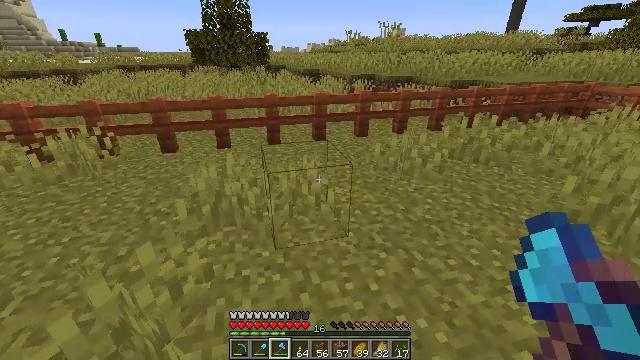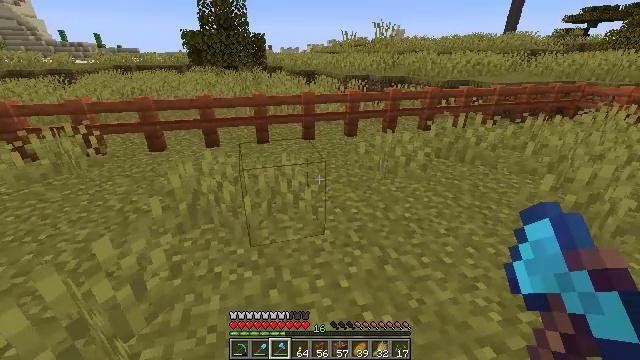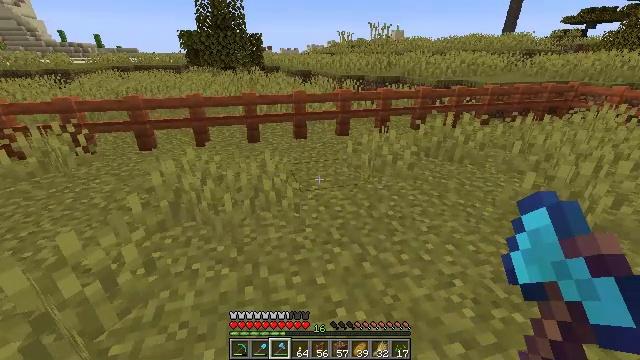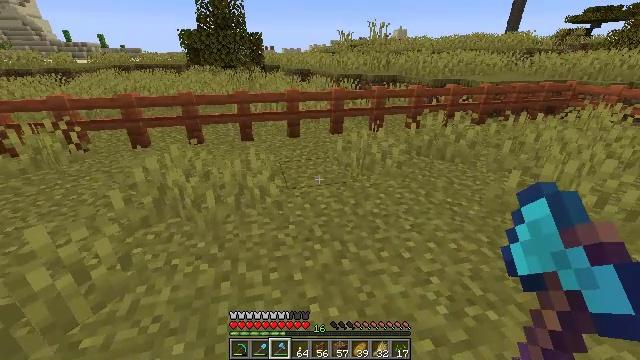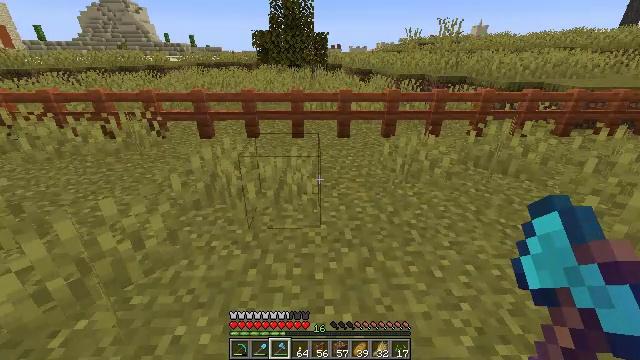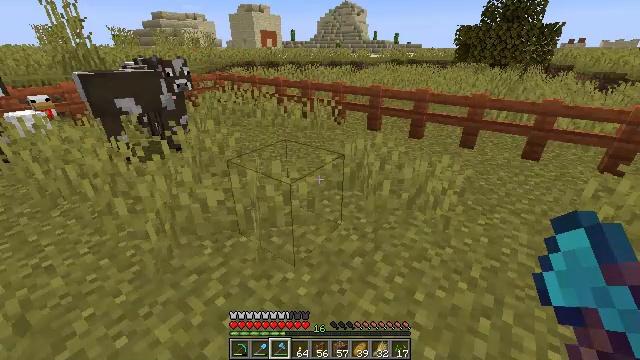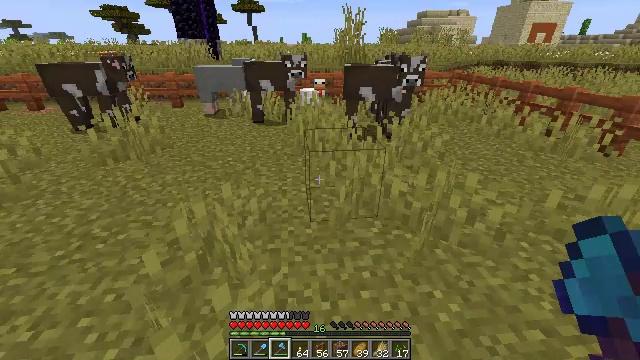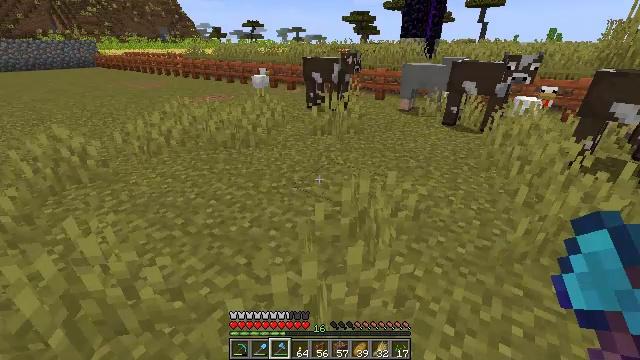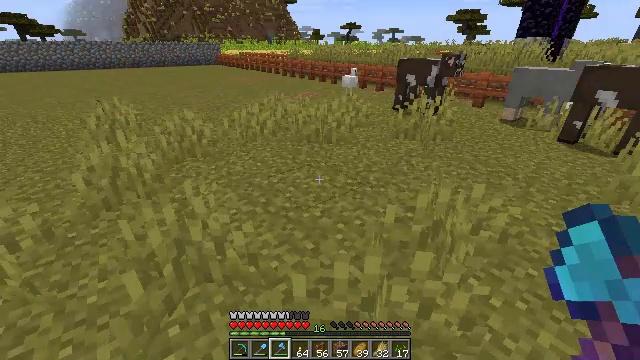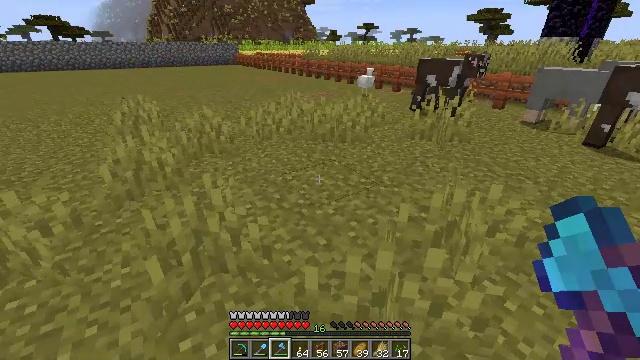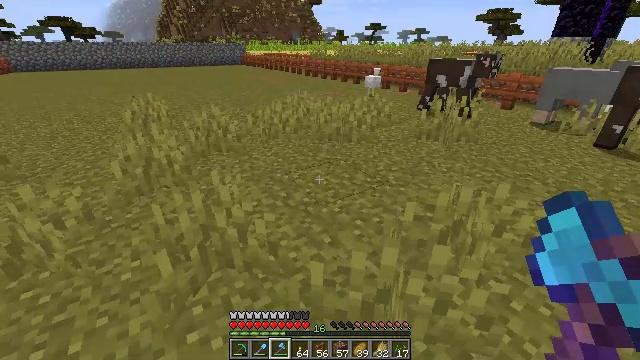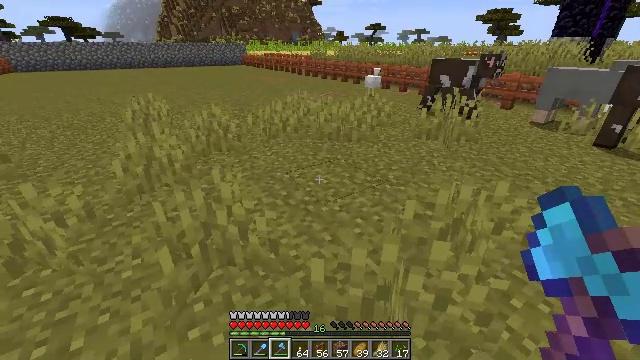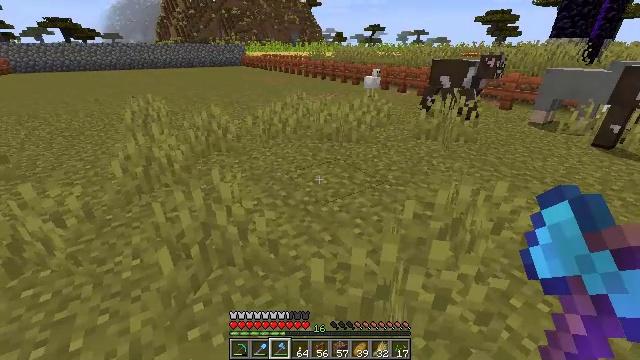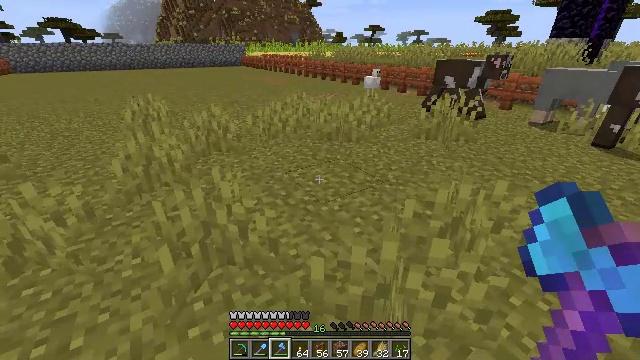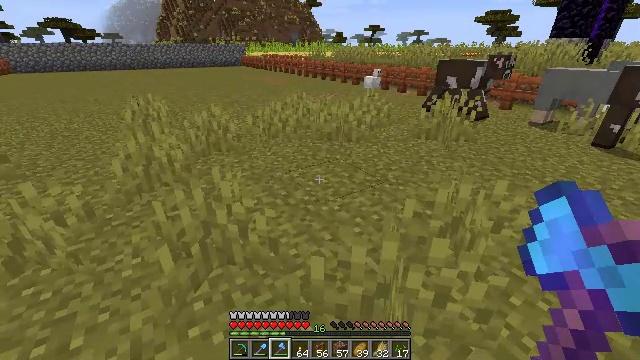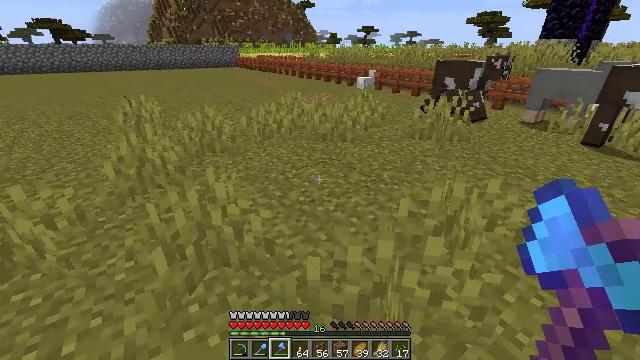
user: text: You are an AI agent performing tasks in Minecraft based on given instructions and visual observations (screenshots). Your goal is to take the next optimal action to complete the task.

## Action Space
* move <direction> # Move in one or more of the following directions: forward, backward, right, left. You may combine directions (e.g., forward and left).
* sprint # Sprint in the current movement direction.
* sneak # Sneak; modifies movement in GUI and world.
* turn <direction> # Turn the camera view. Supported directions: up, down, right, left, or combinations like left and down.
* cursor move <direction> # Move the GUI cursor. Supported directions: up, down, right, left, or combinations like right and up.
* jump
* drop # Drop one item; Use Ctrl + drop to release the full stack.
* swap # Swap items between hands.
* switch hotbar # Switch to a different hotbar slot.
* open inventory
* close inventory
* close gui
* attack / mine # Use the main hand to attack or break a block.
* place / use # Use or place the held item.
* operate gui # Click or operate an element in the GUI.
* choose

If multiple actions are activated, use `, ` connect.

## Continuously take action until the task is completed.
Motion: motion action
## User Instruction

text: Pick up the acacia fence after mining.
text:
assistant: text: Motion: move right
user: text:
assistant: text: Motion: move right
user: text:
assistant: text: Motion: move right
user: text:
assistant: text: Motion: move right, turn left
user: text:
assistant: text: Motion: move right, turn left
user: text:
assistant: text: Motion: move right, turn left
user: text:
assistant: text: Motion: turn left
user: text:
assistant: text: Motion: turn left
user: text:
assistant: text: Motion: turn left
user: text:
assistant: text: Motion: turn left
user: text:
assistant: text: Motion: no_op
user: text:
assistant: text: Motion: no_op
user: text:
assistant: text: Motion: no_op
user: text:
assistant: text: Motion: no_op
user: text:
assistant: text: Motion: turn right
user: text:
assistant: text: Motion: turn right
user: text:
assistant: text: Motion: turn right
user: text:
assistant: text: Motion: no_op
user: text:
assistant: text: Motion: turn right
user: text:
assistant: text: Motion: turn right
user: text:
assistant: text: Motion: turn right
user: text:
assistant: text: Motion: turn right
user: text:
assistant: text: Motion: turn right
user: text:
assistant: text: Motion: turn right
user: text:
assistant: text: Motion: turn right
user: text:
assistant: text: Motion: no_op
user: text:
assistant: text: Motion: no_op
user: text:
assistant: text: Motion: no_op
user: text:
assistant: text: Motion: no_op
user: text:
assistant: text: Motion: no_op